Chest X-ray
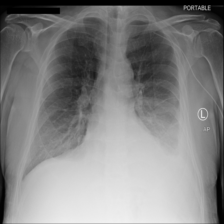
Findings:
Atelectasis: positive
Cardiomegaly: negative
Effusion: positive
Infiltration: negative
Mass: negative
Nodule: negative
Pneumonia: negative
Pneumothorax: negative
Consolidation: negative
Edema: negative
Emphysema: negative
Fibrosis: negative
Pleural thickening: negative
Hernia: negative